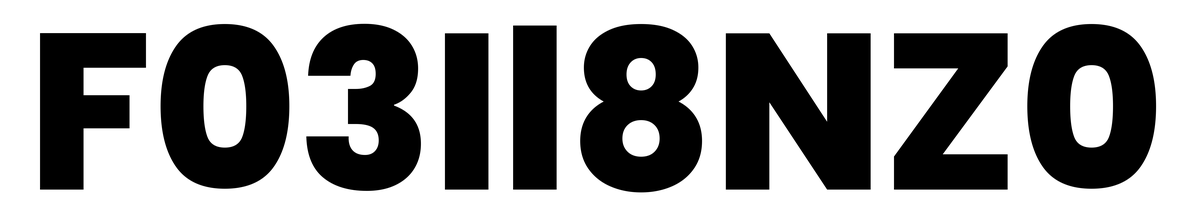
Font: Poppins-ExtraBold